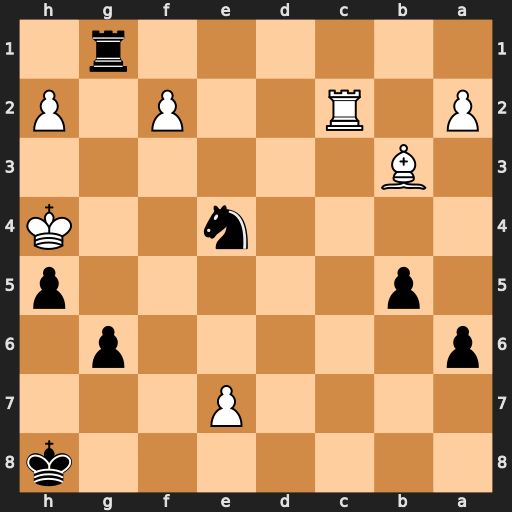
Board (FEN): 7k/4P3/p5p1/1p5p/4n2K/1B6/P1R2P1P/6r1
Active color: b
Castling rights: -
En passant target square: -
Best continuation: Rg4+ Kh3 Ng5#